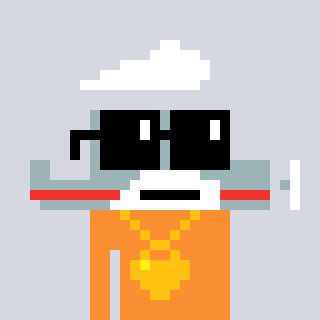
a pixel art character with square black sunglasses, a plane-shaped head and a orange-colored body on a cool background